Aerial crown-view tile of a tropical tree (Barro Colorado Island, Panama), acquired 20250616:
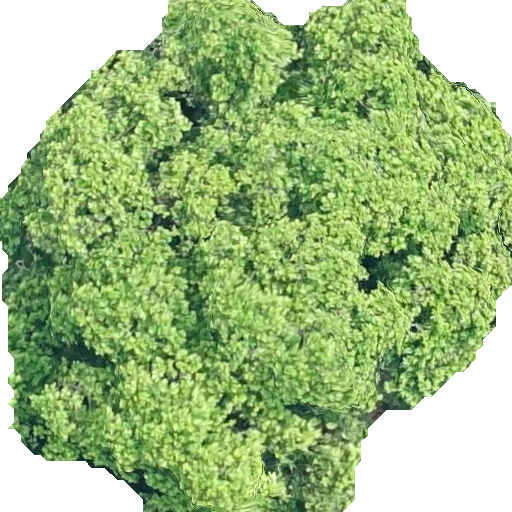
Species: Anacardium excelsum
GBIF accepted scientific name: Anacardium excelsum
Crown area: 313.035 m²